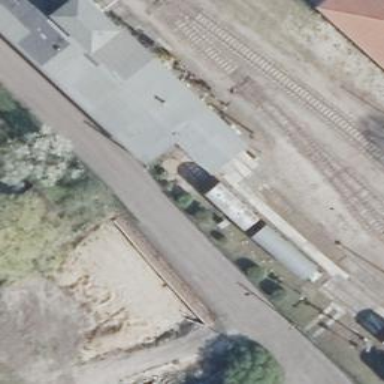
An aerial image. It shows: Signal on the railway track. It is positioned in the track.